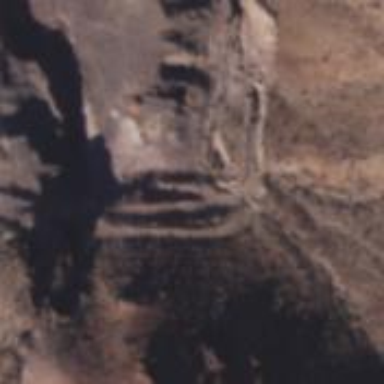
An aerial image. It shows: Quarry area.